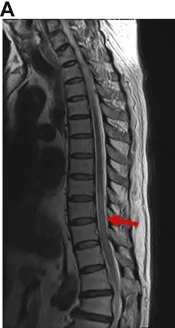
Enhanced MRI scans in spinal cord. (A) Enhanced MRI before the treatment of methylprednisolone.
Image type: radiology (mri)